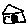
Label: house